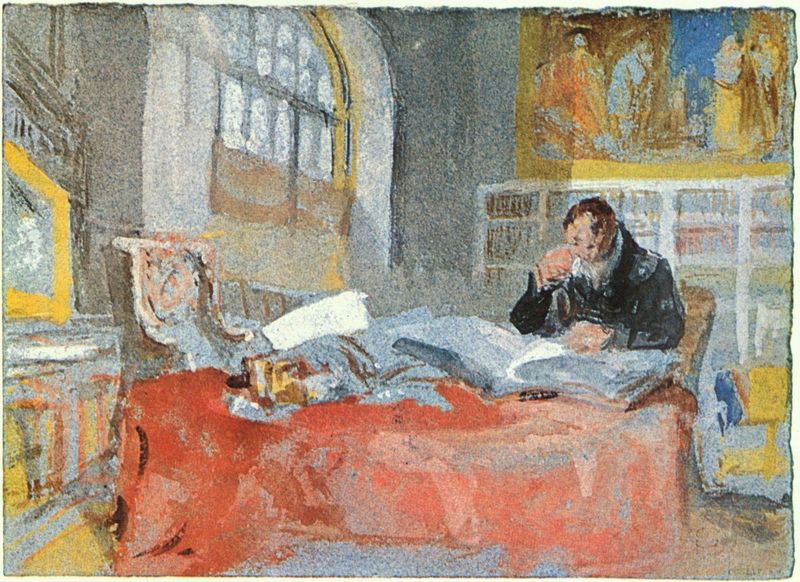
Titel: Turner in seinem Atelier
Künstler: William Turner
Standort: London
Institution: British Museum
Schlagwörter: blau, blätter, gemälde, hand, mann, schatten, weiß, aquarell, gelb, impressionismus, ocker, sitzen, braun, cafe, fenster, grau, hell, hintergrund, kreide, licht, orange, paris, raum, schwarz, skizze, stuhl, szene, tisch, tische, zeichnung, zimmer, rot, schal, tuch, beige, malerei, teppich, anzug, hemd, jacke, regal, trinken, wand, arme, mensch, rahmen, trauer, bild, goldrahmen, herr, hände, innenraum, spiegel, tischdecke, tischtuch, gitter, gold, interieur, mantel, sessel, sitzend, decke, genre, bilder, bücher, papier, papiere, wohnzimmer, bogen, man, perspektive, studie, farbe, grafik, besucher, rand, saal, rundbogen, frack, salon, lesen, wandgemälde, wandmalerei, atelier, maler, bett, bettdecke, kammer, gehrock, unscharf, punkte, wei, buch, denken, lehnstuhl, fensterrahmen, sprossen, zeitung, brille, kacheln, entwurf, stift, zwicker, betrachten, flecken, bücherregal, anrichte, buchrücken, foliant, seiten, zelle, student, wollust, durchsichtig, ölskizze, forscher, lesender, licheinfall, mappe, leicht, bibliothek, buchregal, leser, regale, gelehrter, fresko, lesend, lupe, studieren, studierzimmer, sammler, fenstersprossen, fresco, bücherschrank, blättern, zeichnungen, rundbogenfenster, pointilissmus, folianten, kunstwerk, uch, mappen, brüten, stuhl sessel, bücherregak, modello, lesesaal, impressionisus, frabstudie, gewmälde, licht fenster, pixlig, rischtuch, gelehrtetr